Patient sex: M
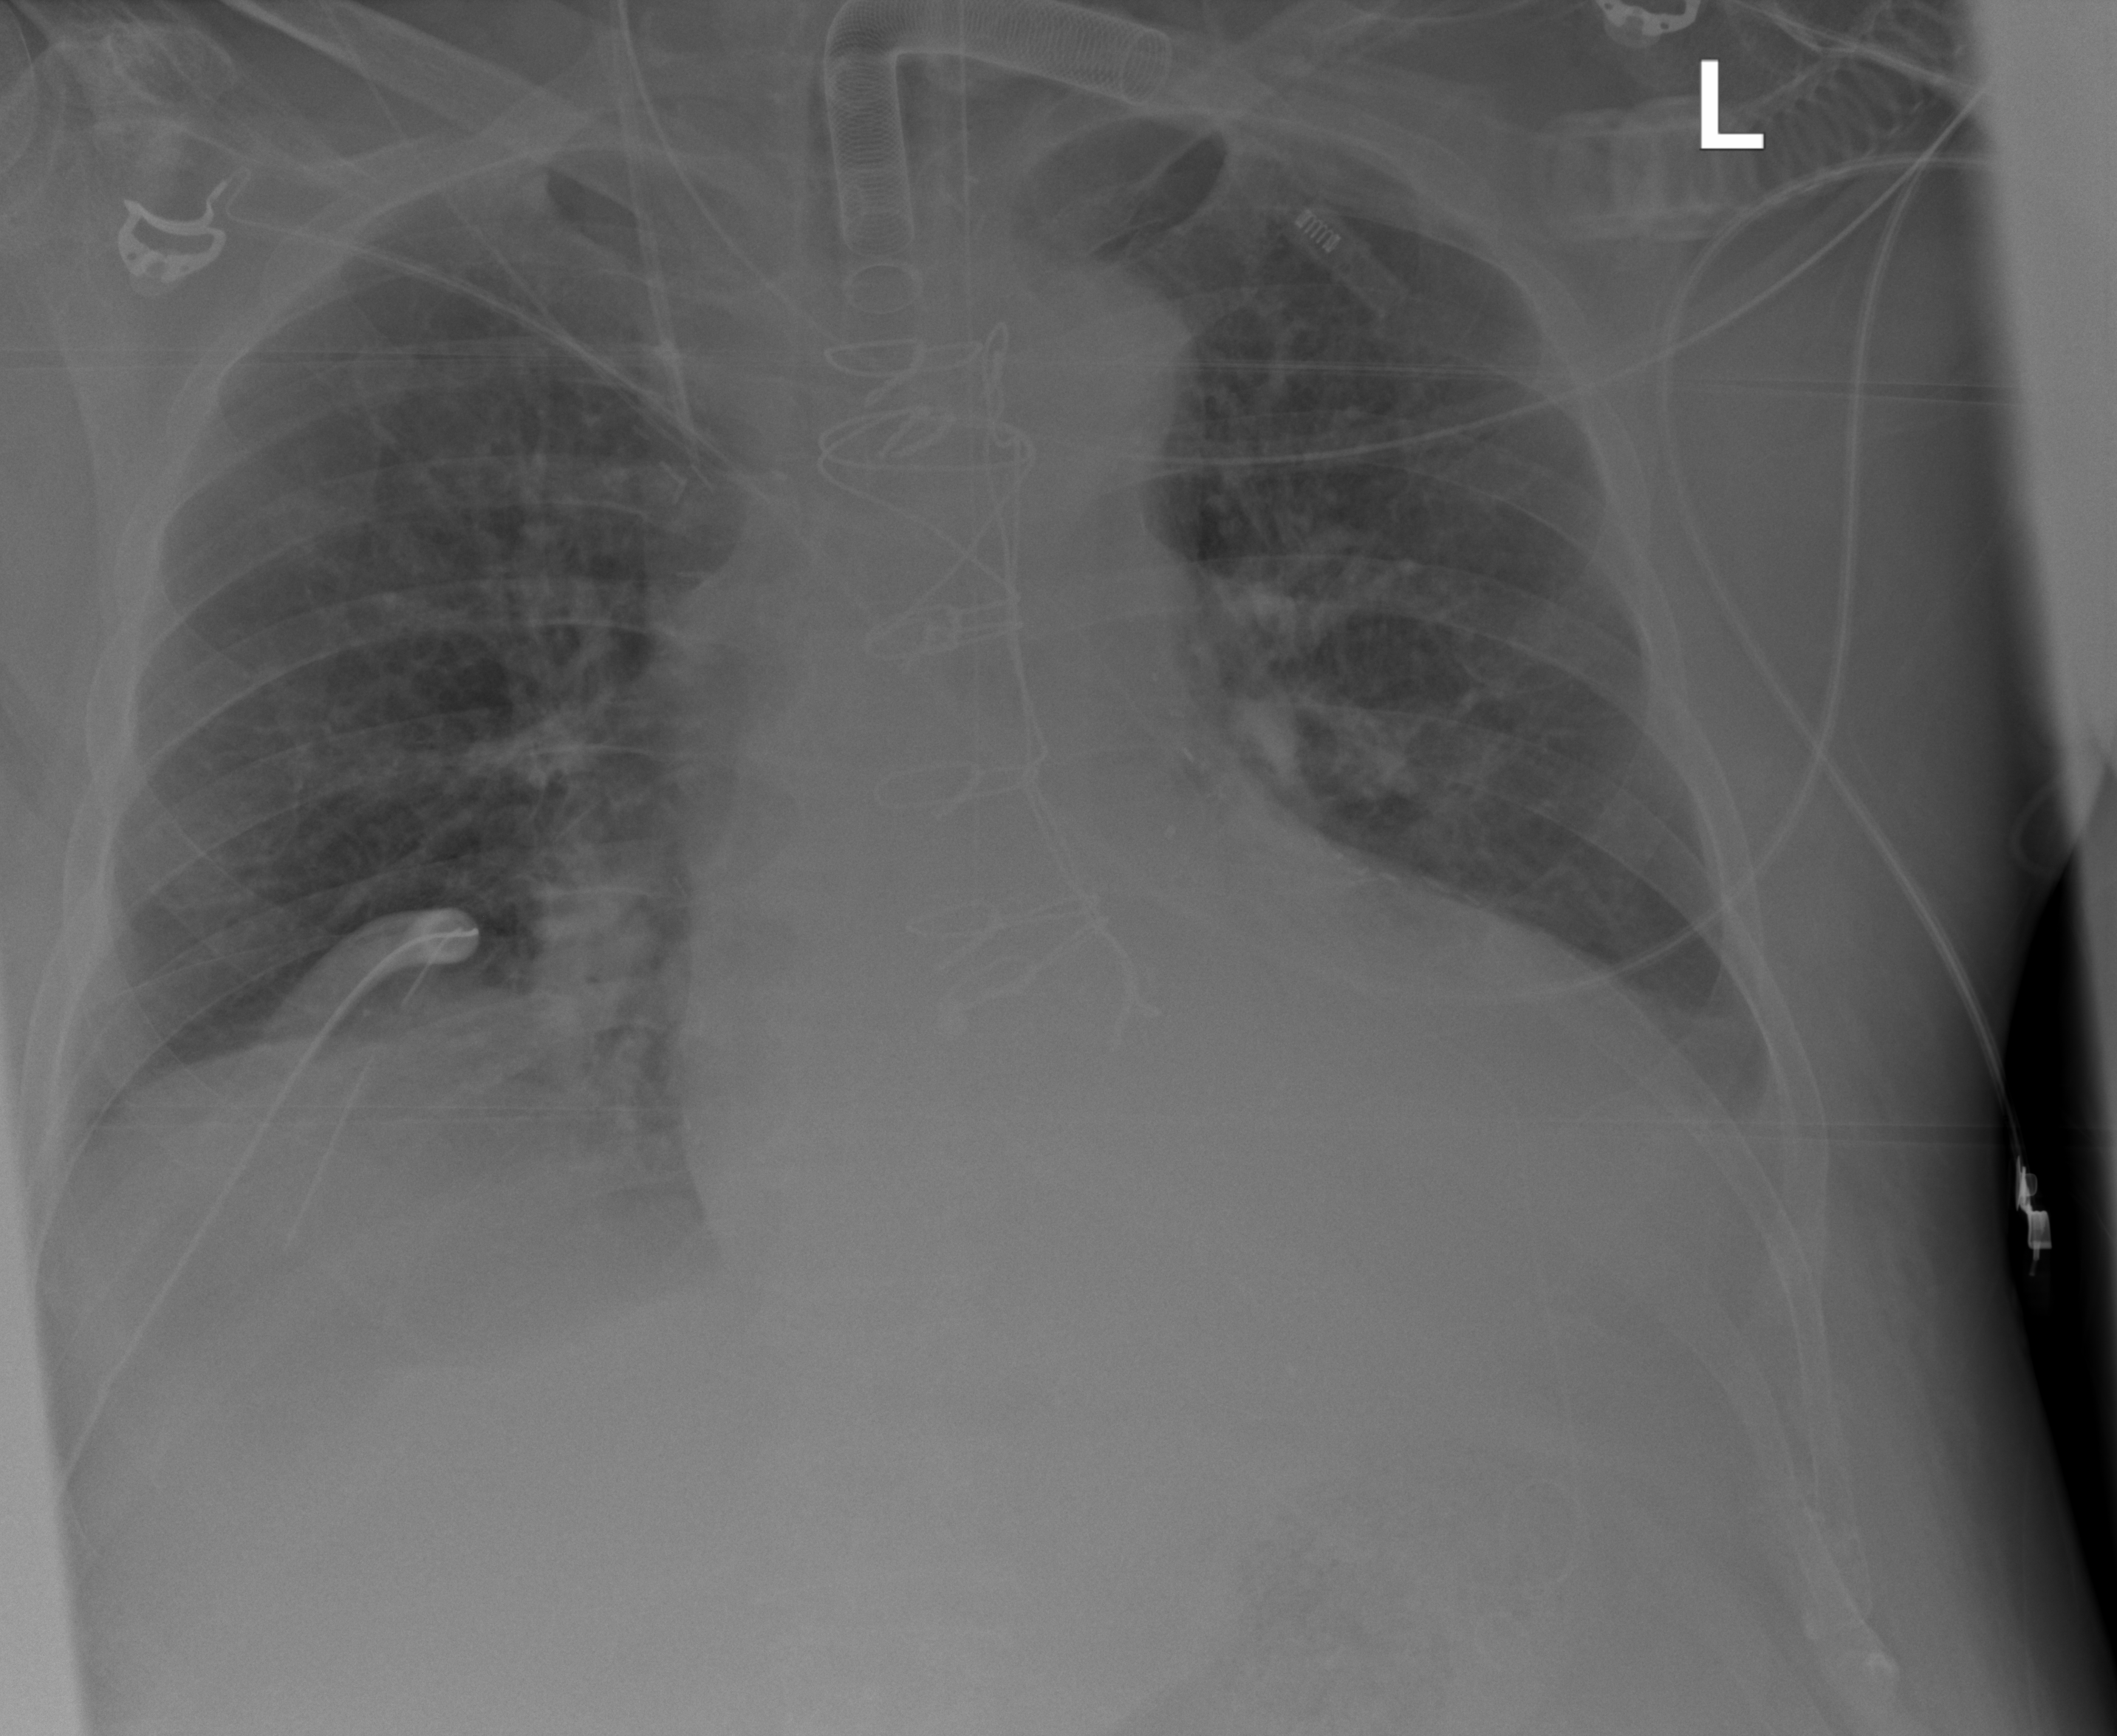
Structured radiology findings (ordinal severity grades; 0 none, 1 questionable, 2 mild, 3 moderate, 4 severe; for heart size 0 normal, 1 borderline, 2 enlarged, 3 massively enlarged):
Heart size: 3
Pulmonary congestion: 2
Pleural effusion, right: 2
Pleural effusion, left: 3
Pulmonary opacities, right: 0
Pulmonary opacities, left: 0
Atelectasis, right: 2
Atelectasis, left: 3